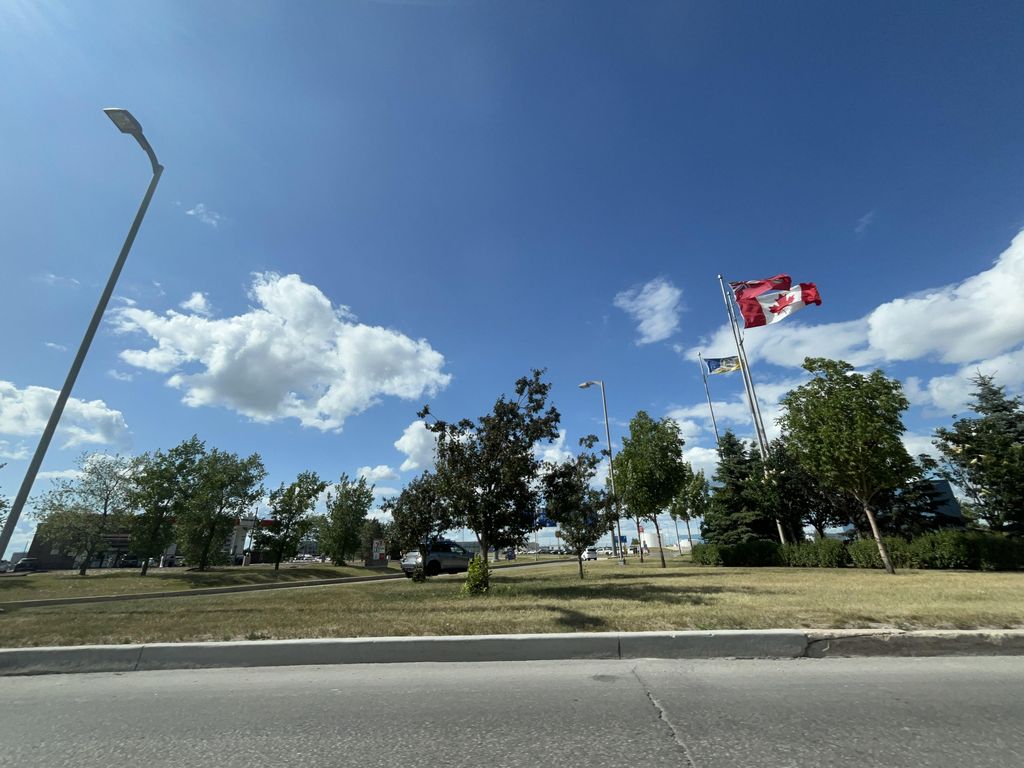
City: winnipeg